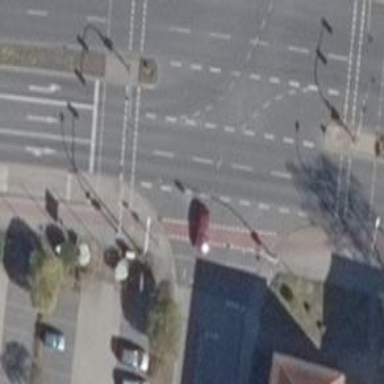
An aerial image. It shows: Road with traffic signals at the crossing.